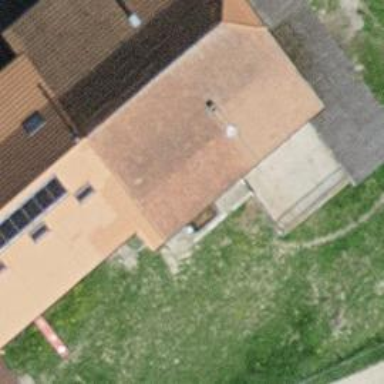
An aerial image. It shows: Farm building.